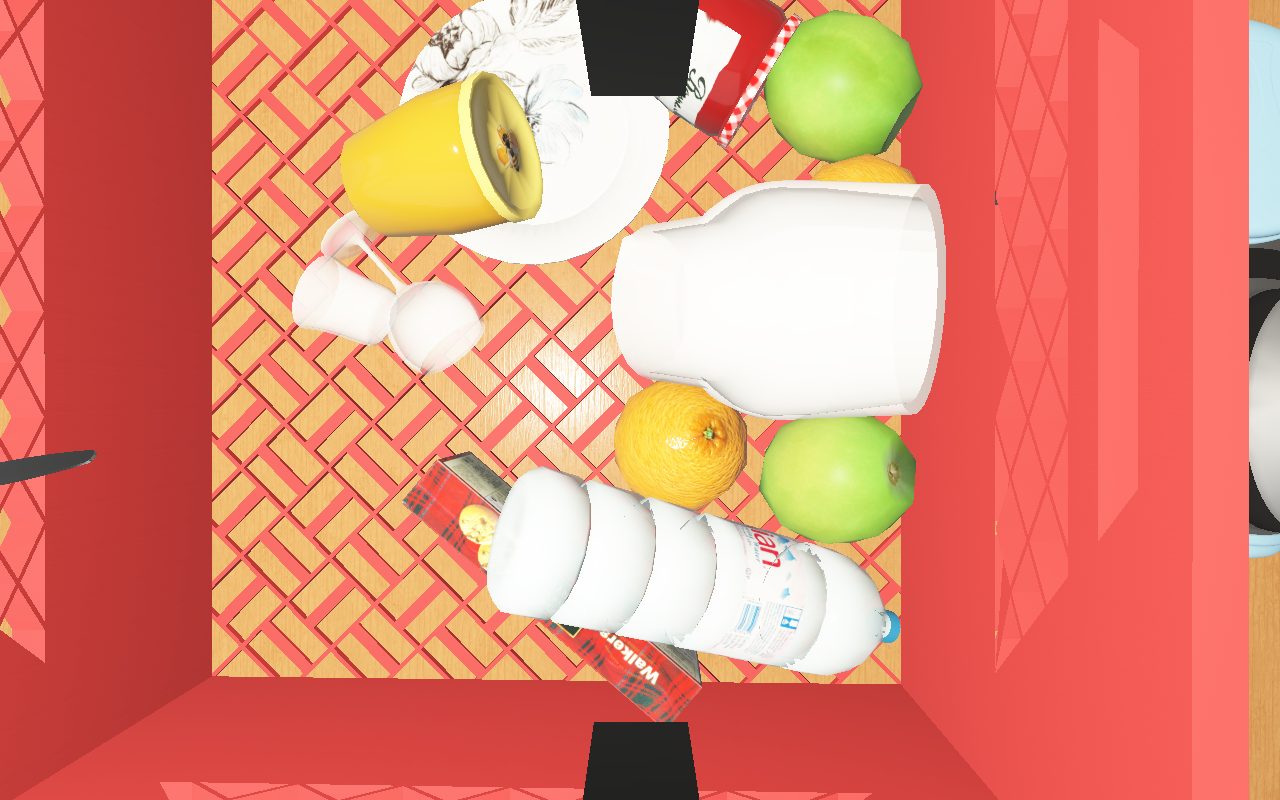
Objects in the scene:
carafe
water bottle
apple
orange
orange
spoon
plate
glass
wineglass
honey jar
jam jar
cereal box
biscuit box